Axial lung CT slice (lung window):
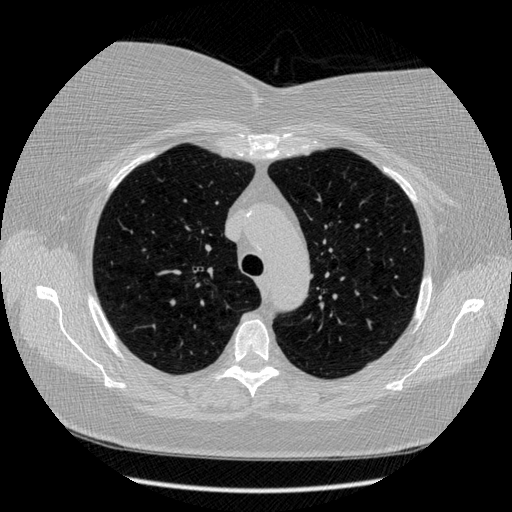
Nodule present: no